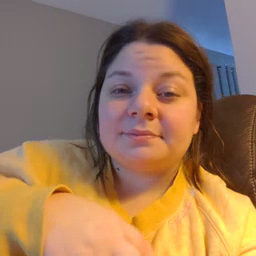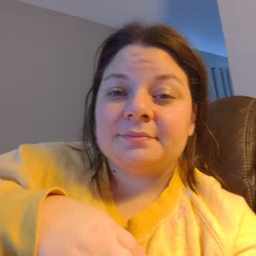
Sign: stairs